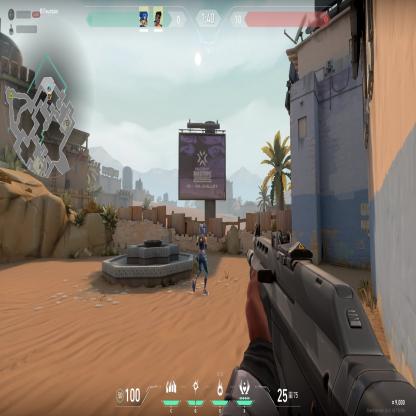
Label: teammate